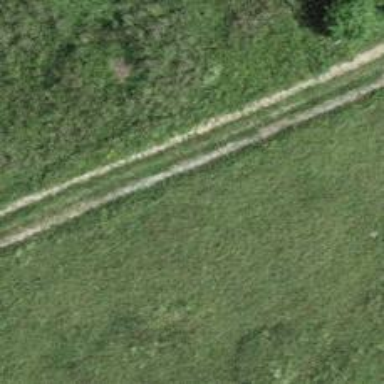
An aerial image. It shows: Track with grade 4 track type.